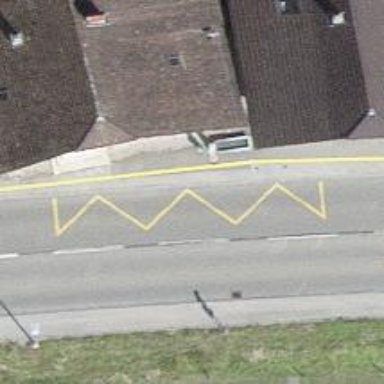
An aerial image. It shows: Bus stop with platform for public transport.